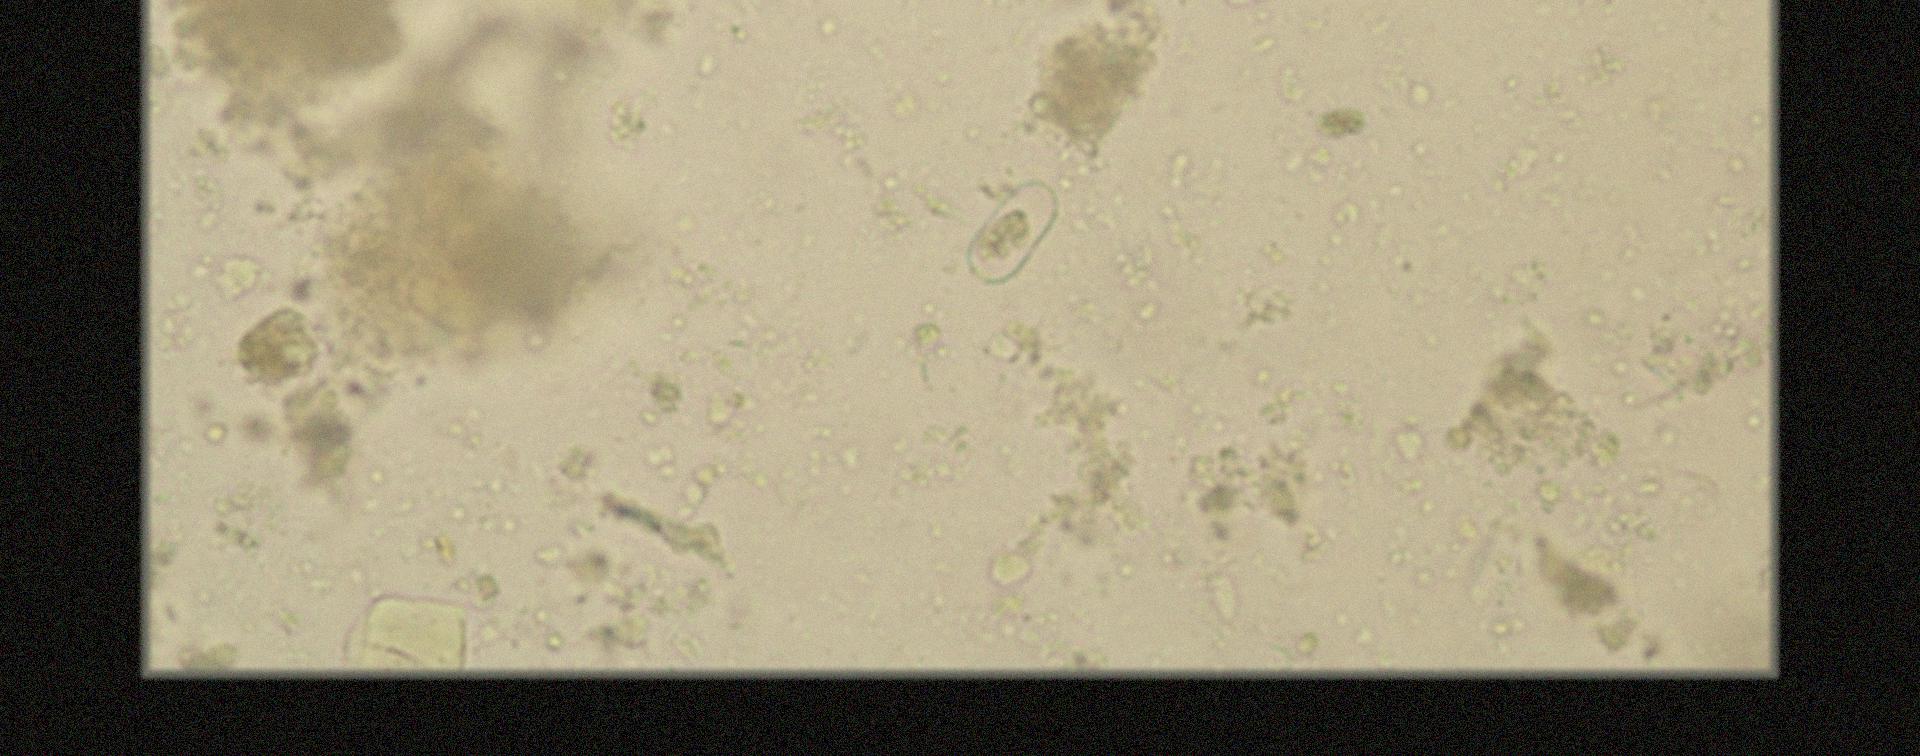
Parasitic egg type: Capillaria philippinensis